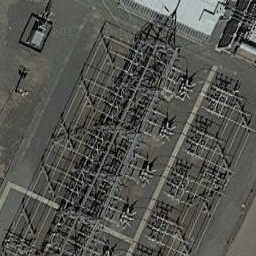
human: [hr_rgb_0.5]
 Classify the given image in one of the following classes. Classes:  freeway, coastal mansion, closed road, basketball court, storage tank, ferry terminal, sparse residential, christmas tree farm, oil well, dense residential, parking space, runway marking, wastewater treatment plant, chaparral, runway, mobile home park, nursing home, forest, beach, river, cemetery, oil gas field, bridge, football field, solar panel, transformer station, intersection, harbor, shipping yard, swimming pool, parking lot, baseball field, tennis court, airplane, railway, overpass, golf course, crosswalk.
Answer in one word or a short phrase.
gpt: transformer station